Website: bh-photo
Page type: payment
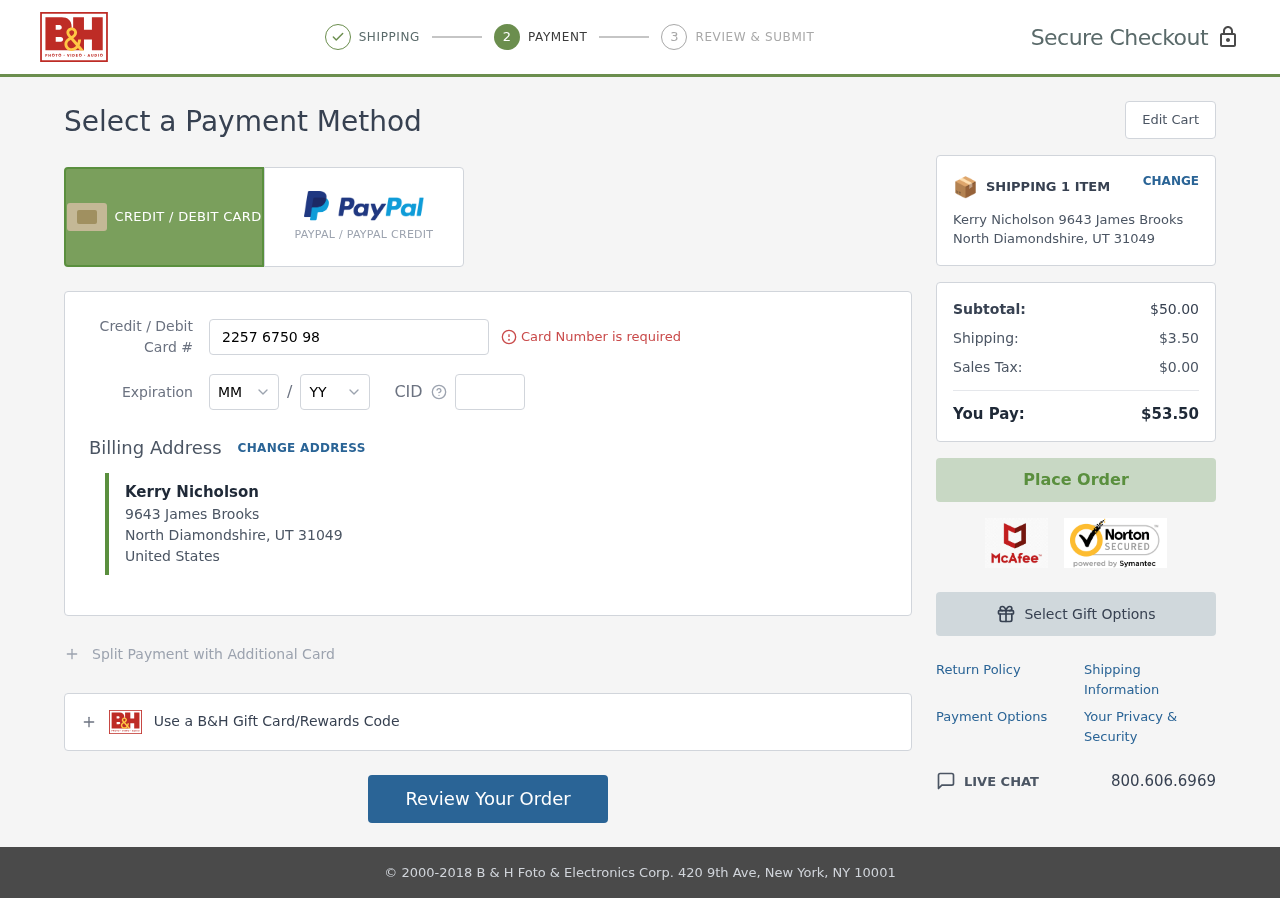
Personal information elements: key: PII_CARD_CVV
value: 147
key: PII_CARD_EXPIRY_MONTH
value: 04
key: PII_CARD_EXPIRY_YEAR
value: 27
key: PII_CARD_NUMBER
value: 2257 6750 9855 9094
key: PII_CITY
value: North Diamondshire
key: PII_COUNTRY
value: United States
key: PII_FULLNAME
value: Kerry Nicholson
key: PII_POSTCODE
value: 31049
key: PII_STATE_ABBR
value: UT
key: PII_STREET
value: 9643 James Brooks
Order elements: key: ORDER_NUM_ITEMS
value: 1
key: ORDER_SUBTOTAL
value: $50.00
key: ORDER_SHIPPING_COST
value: $3.50
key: ORDER_TAX
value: $0.00
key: ORDER_TOTAL
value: $53.50